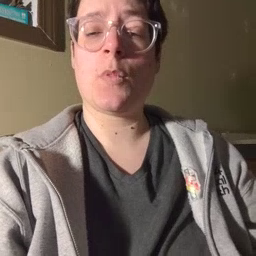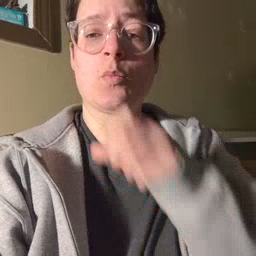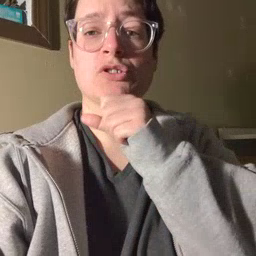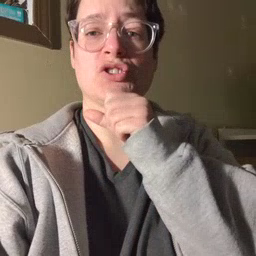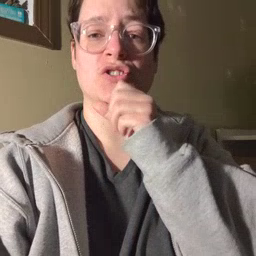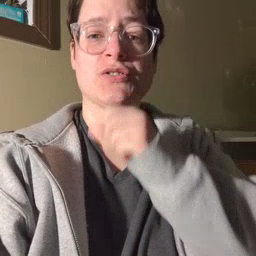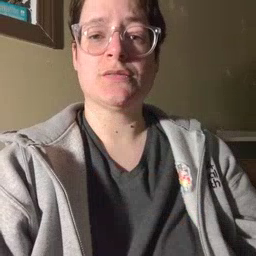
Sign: orange